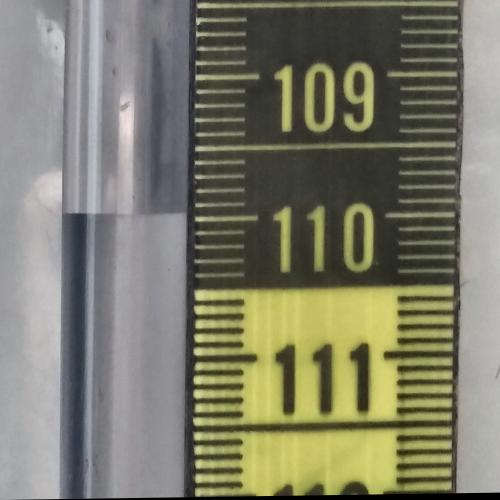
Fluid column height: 110.0 cm